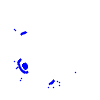
Particle: electron